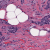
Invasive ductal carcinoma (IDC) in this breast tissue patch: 1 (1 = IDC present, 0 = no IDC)